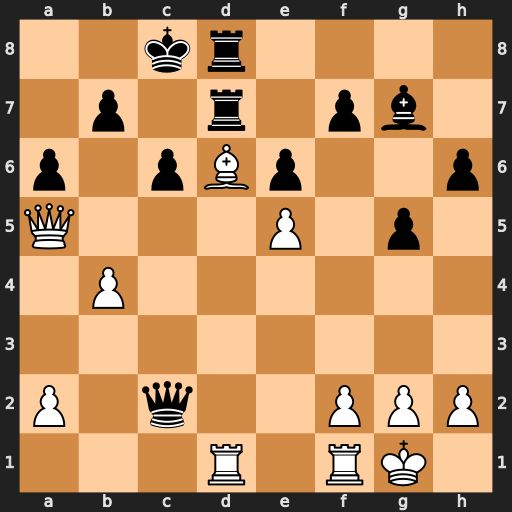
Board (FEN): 2kr4/1p1r1pb1/p1pBp2p/Q3P1p1/1P6/8/P1q2PPP/3R1RK1
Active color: w
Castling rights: -
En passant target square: -
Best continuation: b5 Bxe5 Bxe5